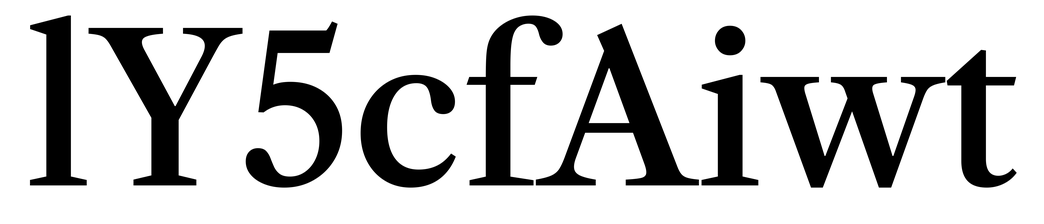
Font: LibreCaslonText_Medium